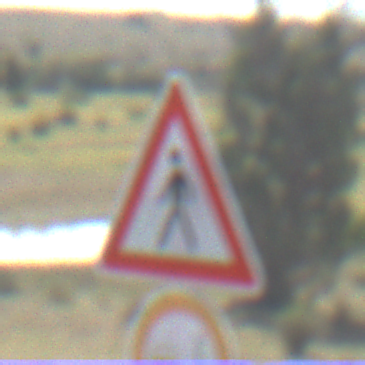
Verkehrszeichen: FussgaengerRechts
Zusatzzeichen unten: VerbotUeberholenEinspurigeFahrzeuge
Umgebung: Outdoor, Nature
Tageszeit: Midday
Wetter: PartlyCloudy
Licht: Natural
Jahreszeit: NotSpecified
Kontrast: HighContrast